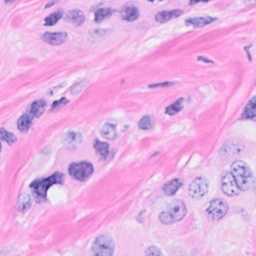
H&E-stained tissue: Breast